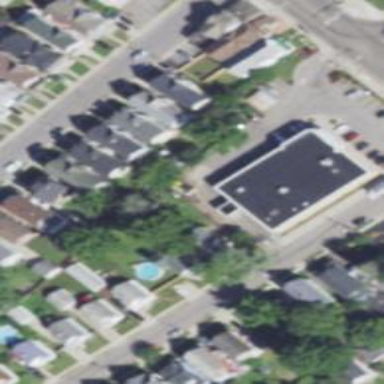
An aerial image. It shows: Retail building.